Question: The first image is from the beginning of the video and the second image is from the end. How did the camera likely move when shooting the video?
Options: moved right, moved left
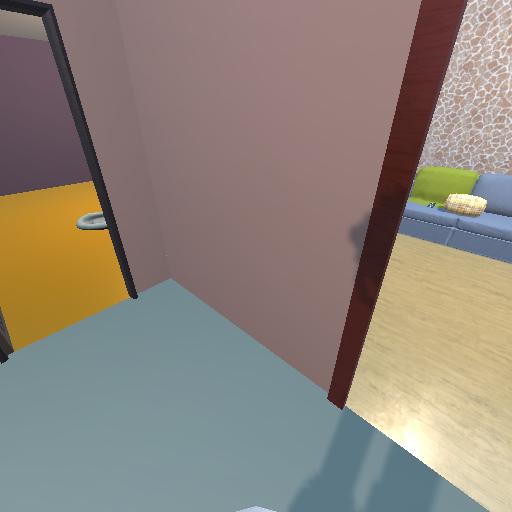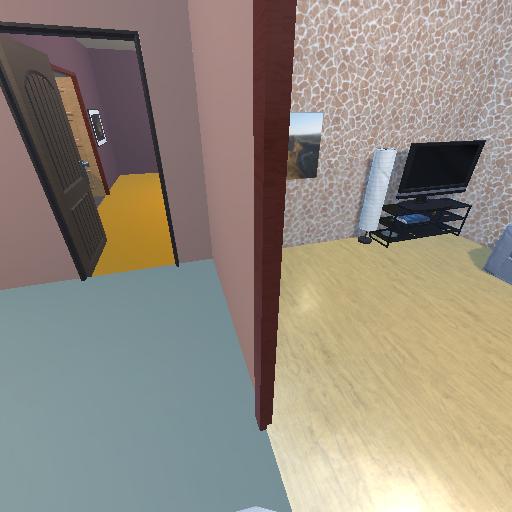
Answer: moved right